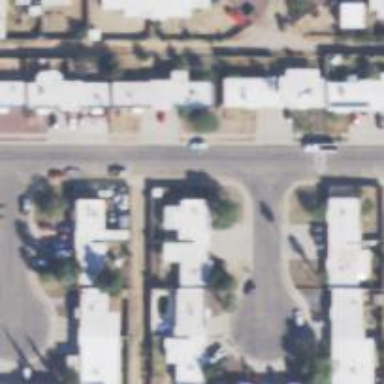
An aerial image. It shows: Alley classified as service road.